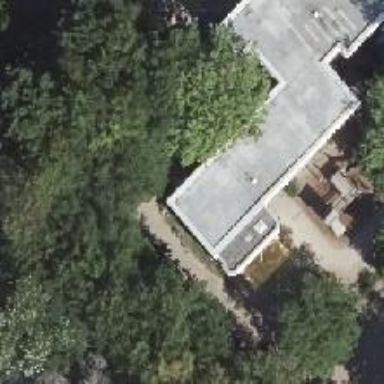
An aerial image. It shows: Kindergarten.